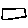
Label: square